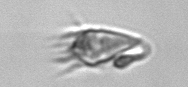
Label: Paratontonia_gracillima